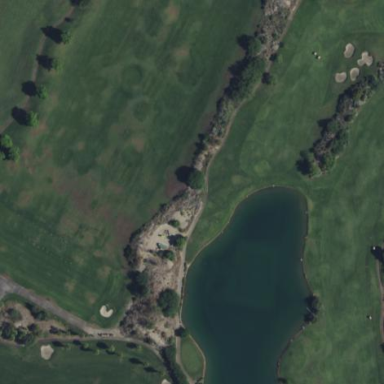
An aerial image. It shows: Practice golf area with grass landuse.